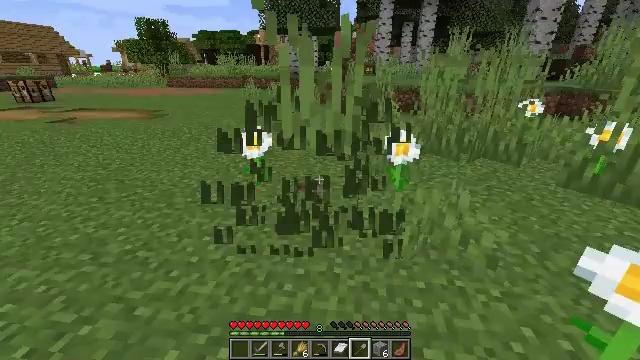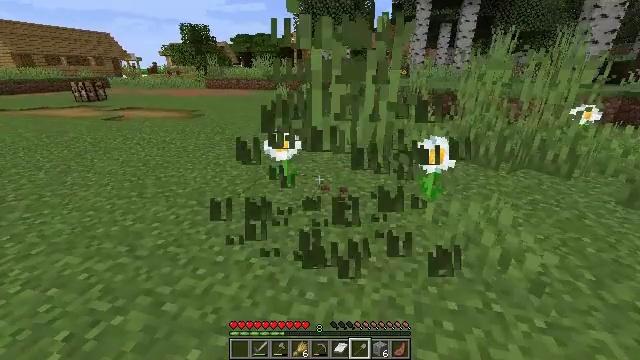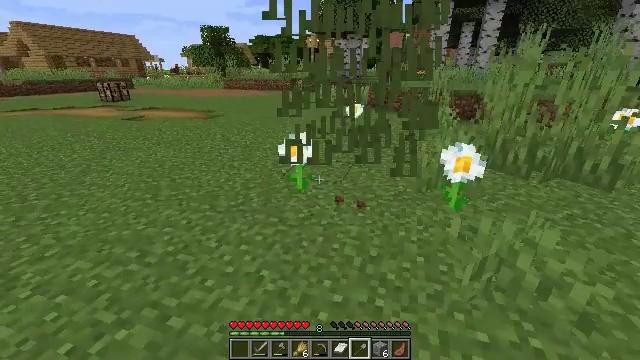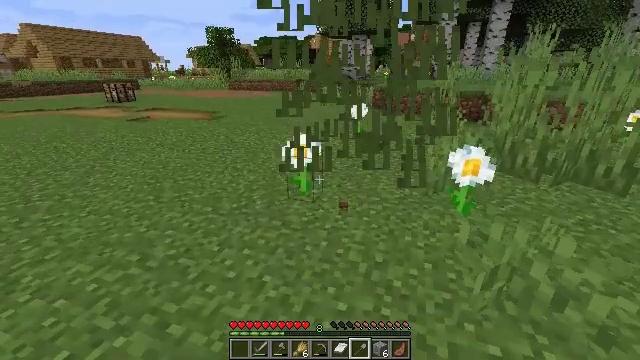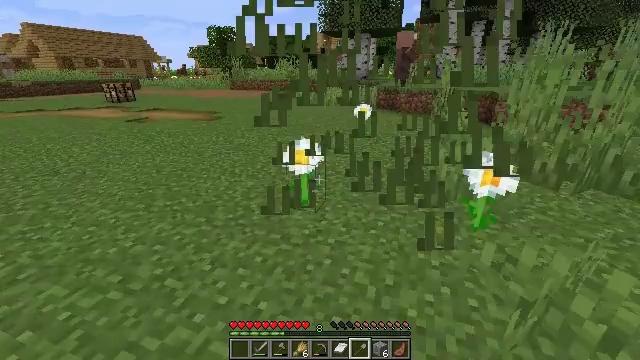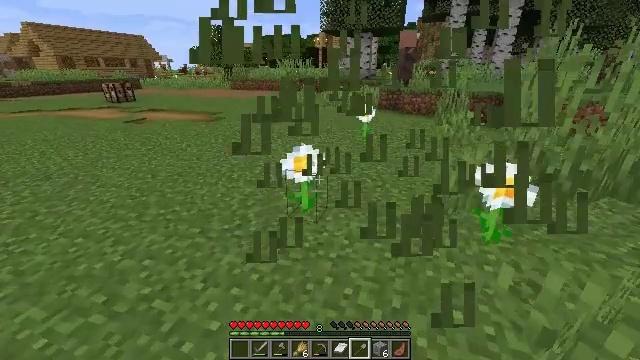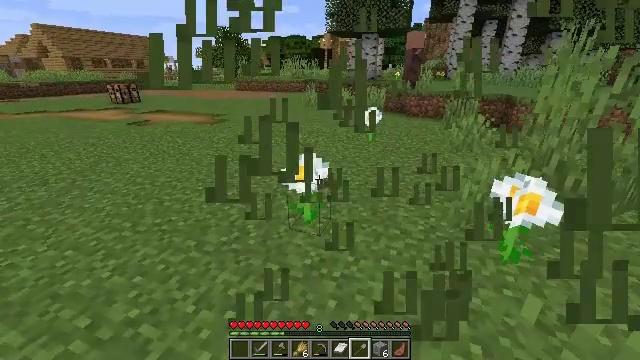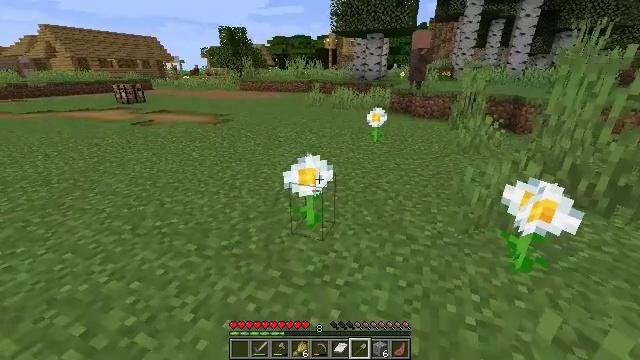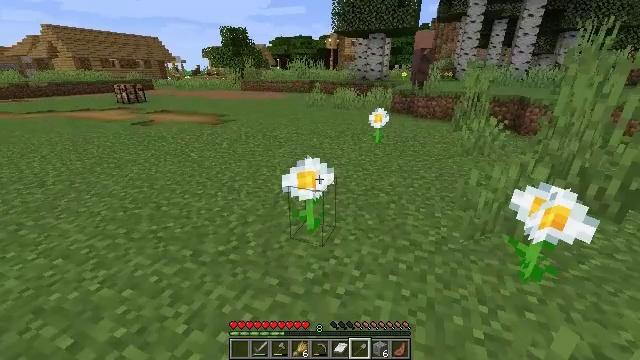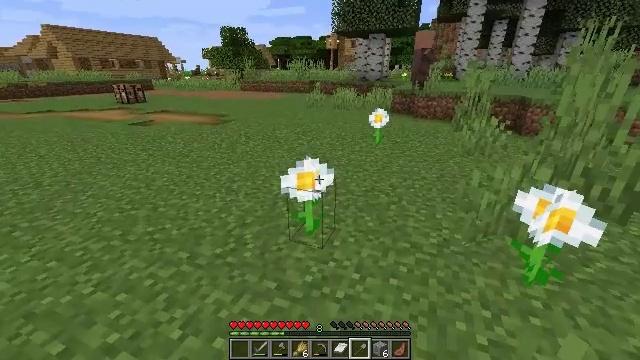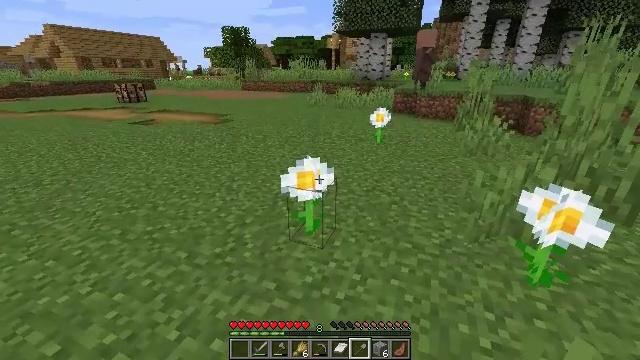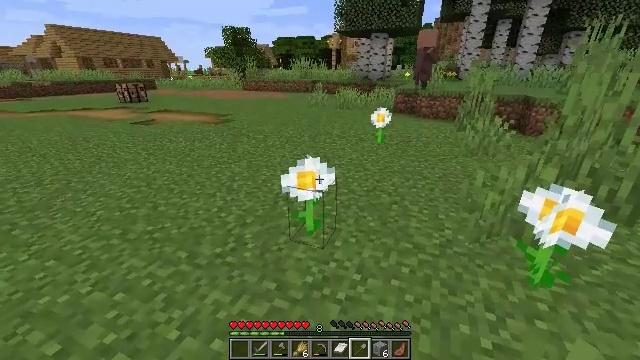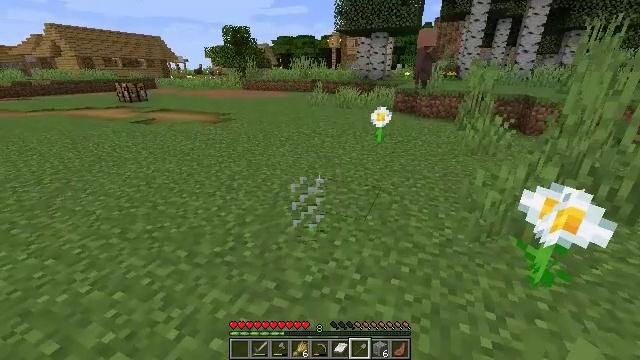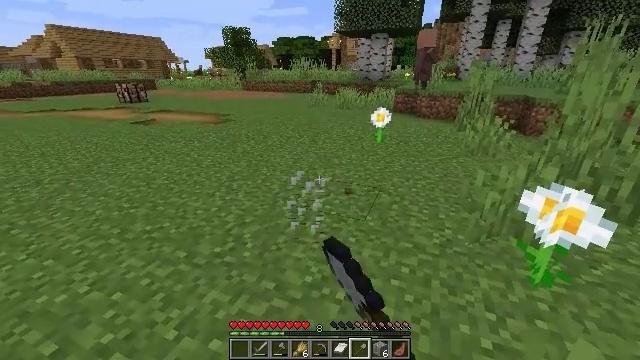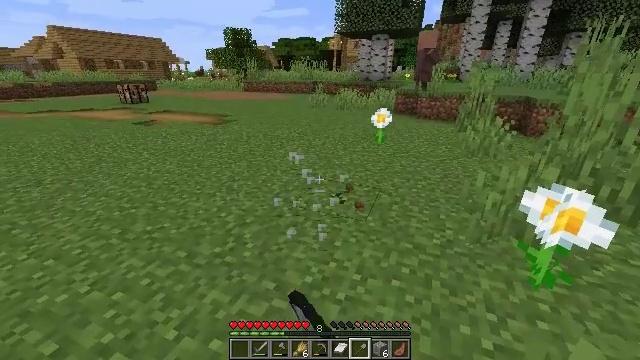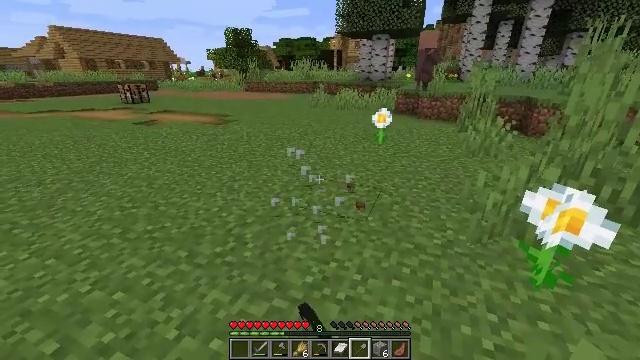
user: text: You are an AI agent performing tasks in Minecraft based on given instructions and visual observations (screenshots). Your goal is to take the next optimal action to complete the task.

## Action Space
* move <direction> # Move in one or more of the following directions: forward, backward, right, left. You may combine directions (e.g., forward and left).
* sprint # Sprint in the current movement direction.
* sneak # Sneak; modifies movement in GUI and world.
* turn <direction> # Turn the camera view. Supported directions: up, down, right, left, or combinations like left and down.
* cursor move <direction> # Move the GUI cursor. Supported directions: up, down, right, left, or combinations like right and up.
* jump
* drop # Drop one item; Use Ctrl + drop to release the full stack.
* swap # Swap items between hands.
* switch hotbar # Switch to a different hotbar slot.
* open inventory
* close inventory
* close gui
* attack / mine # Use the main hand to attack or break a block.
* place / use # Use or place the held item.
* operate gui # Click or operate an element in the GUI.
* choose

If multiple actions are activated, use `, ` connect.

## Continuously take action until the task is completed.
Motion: motion action
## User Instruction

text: Harvest the oxeye daisy.
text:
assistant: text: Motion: move forward, turn left
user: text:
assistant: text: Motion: move forward, turn left
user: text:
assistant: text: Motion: move forward
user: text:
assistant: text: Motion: move forward
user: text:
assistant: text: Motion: move forward
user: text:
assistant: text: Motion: move forward, turn left
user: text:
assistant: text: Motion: no_op
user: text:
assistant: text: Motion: no_op
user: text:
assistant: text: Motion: no_op
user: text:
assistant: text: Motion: no_op
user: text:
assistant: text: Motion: no_op
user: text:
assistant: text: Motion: attack / mine
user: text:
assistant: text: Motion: attack / mine
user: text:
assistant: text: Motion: attack / mine
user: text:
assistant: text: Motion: no_op
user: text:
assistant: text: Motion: no_op
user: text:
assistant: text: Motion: no_op
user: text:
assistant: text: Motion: turn right
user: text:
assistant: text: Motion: turn right
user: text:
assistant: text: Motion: turn right and down
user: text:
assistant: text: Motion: turn right
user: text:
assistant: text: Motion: turn right
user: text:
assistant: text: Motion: turn right and up
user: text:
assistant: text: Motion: no_op
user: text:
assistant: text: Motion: no_op
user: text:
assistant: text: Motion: attack / mine
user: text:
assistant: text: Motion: attack / mine
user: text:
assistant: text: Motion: turn left, attack / mine
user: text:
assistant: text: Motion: no_op
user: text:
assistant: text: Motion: no_op